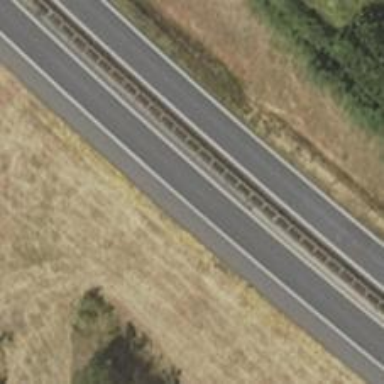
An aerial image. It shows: Asphalt motorway of trunk classification.